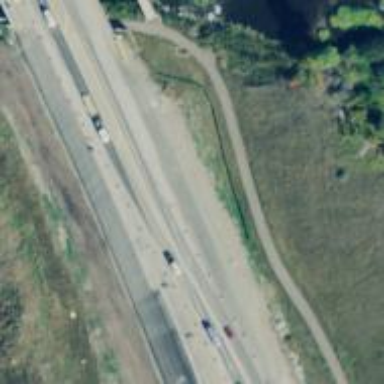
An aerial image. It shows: This image shows trunk highway that functions as expressway.